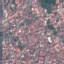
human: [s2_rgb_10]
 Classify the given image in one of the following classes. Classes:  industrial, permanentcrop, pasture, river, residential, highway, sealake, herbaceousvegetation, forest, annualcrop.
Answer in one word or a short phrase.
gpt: Residential